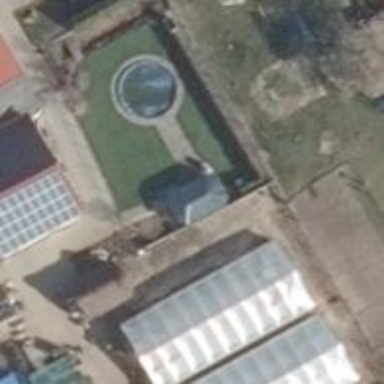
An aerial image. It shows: Greenhouse.